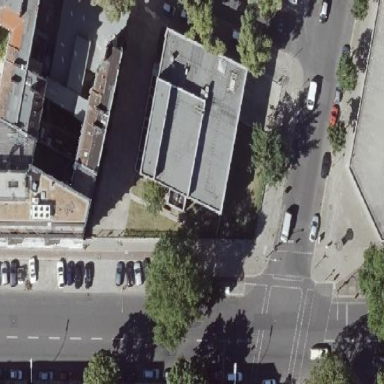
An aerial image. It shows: Service building.